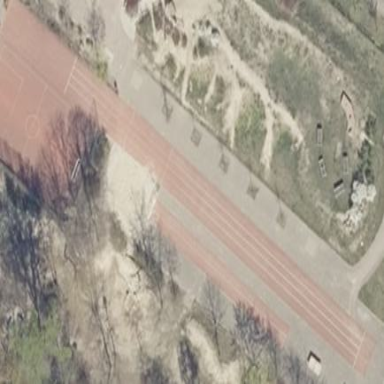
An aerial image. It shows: Track in leisure land.